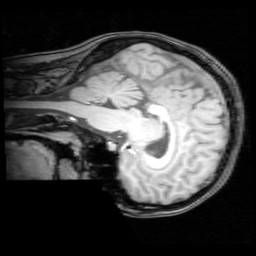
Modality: T1w
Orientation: sagittal
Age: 20
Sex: female
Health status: healthy
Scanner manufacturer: philips
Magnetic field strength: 3 T
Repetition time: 0.012 s
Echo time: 0.0037 s